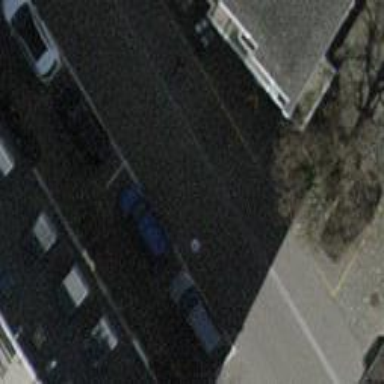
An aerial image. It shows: Parking lane designated for parking.